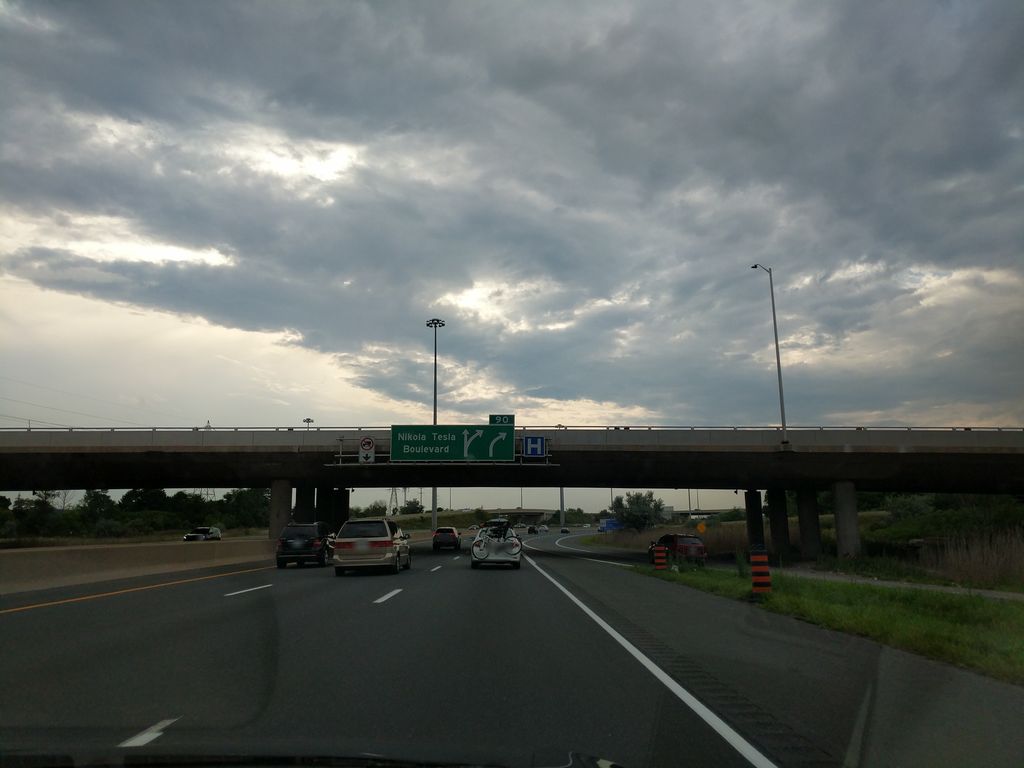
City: hamilton